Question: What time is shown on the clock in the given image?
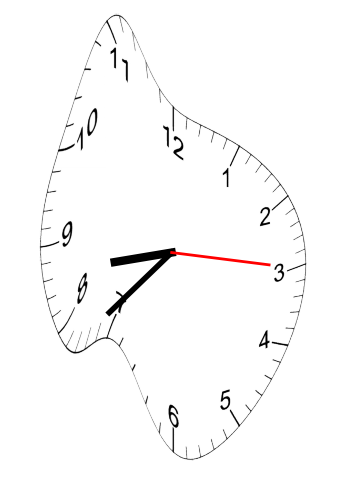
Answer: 08:37:15